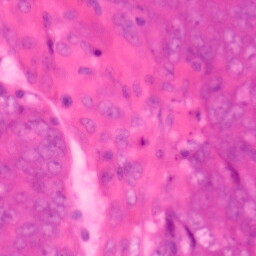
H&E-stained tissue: Colon